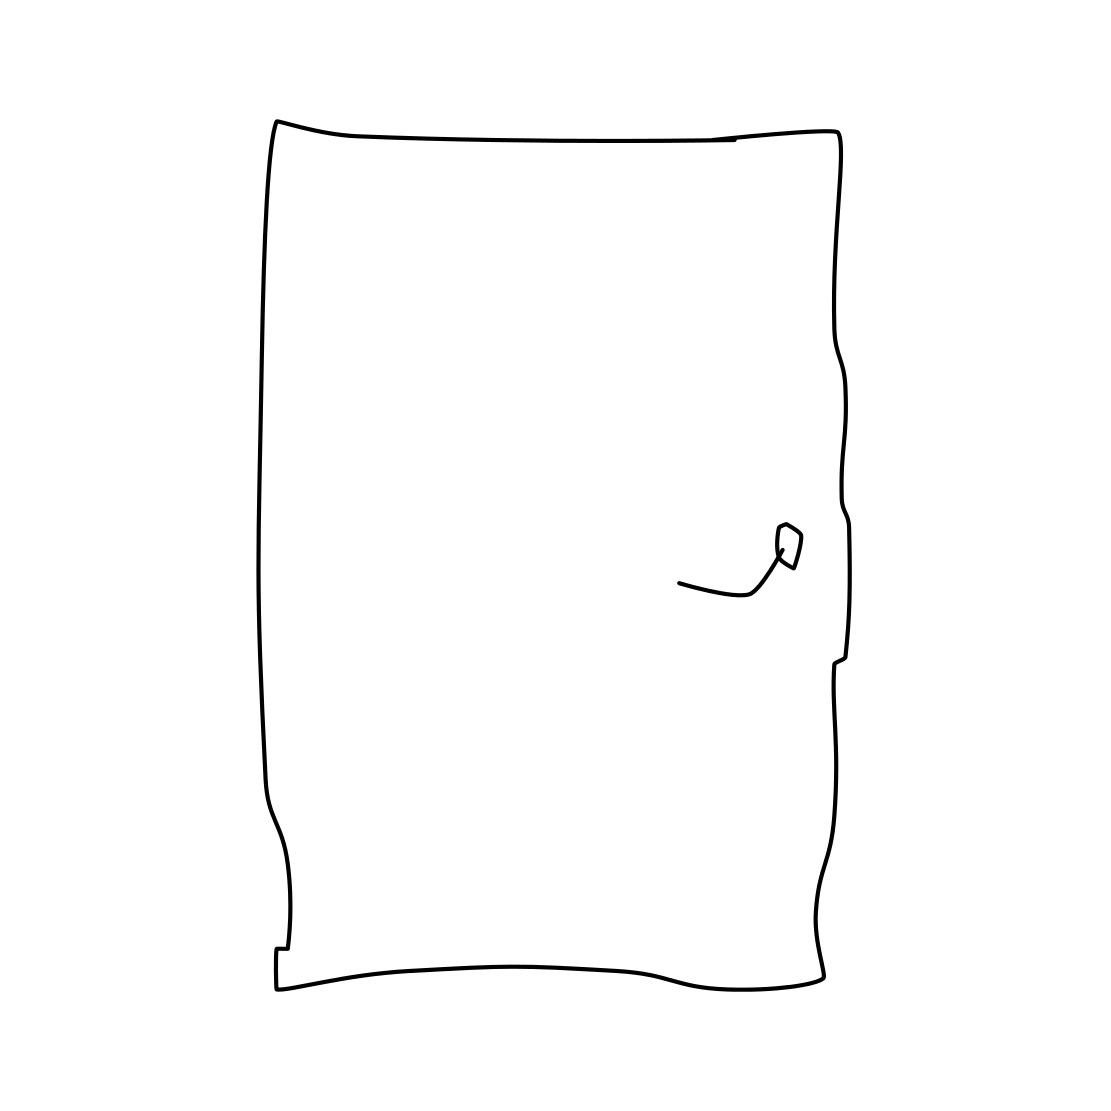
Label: door